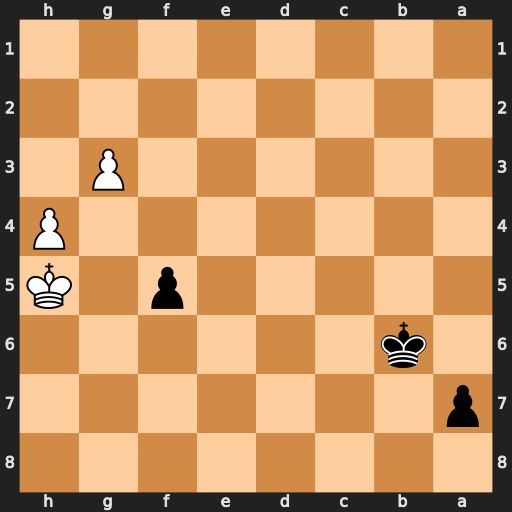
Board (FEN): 8/p7/1k6/5p1K/7P/6P1/8/8
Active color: b
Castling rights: -
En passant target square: -
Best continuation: a5 Kg5 a4 h5 a3 h6 a2